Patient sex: M
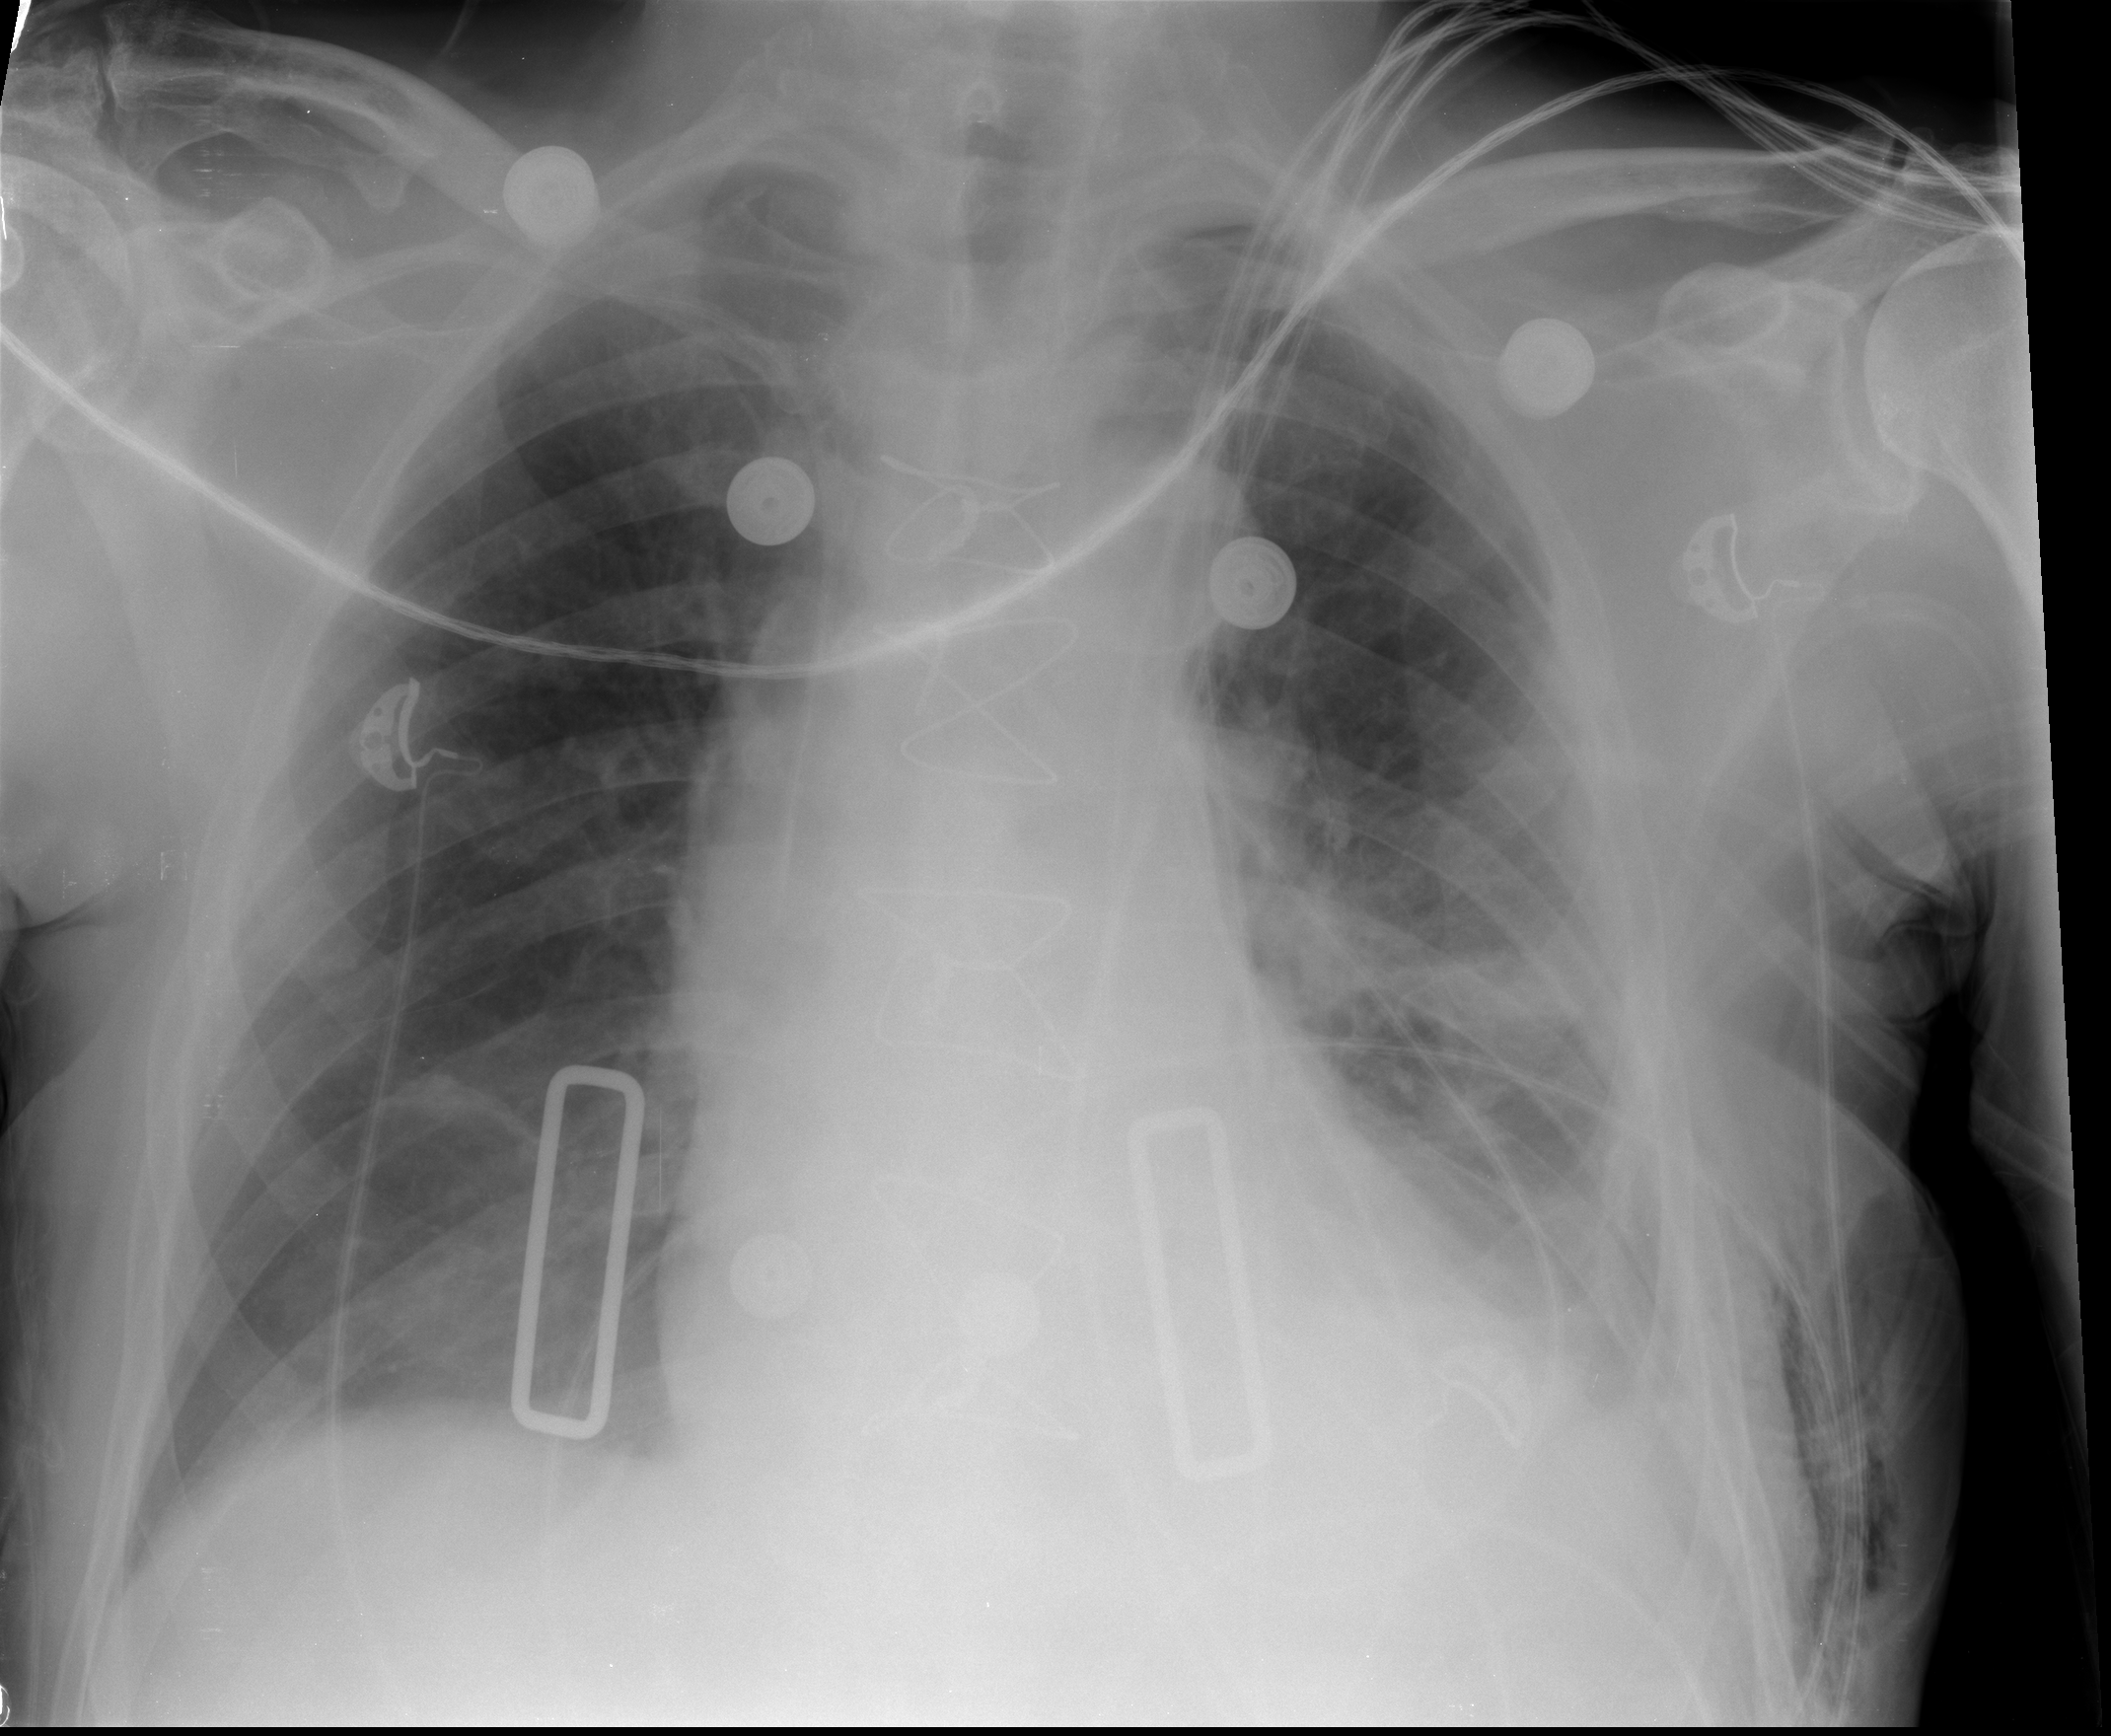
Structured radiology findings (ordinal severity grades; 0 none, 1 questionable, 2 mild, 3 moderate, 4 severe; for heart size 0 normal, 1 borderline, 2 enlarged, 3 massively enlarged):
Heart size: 2
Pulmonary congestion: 0
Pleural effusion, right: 0
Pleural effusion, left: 2
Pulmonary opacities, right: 0
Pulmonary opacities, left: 0
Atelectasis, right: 2
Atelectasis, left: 2